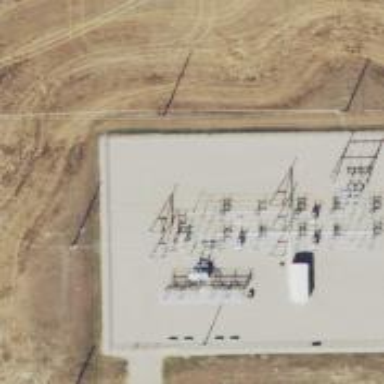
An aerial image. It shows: Switch used for power control.